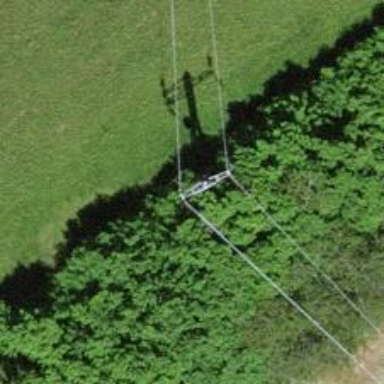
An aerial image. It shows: Power pole.